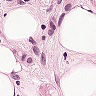
Metastatic tissue present: yes